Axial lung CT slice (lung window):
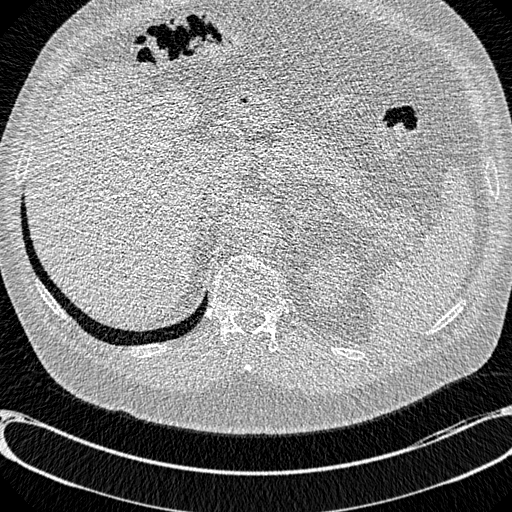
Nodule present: no